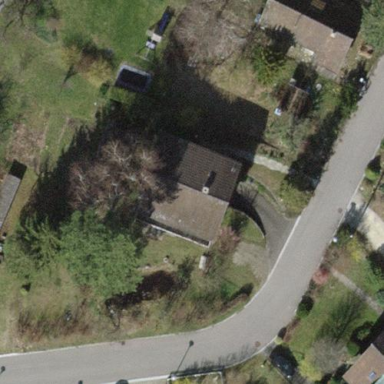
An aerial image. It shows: Detached building with gabled roof.